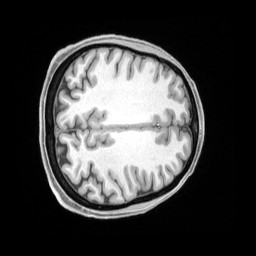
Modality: T1w
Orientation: axial
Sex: female
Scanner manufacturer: siemens
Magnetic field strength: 3 T
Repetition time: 2.4 s
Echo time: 0.00222 s